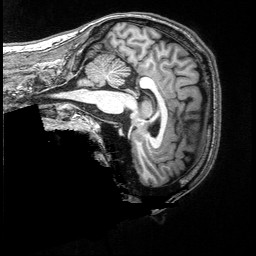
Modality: T1w
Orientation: sagittal
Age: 29
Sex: male
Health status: ill
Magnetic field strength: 3 T
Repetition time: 2.53 s
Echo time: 0.00331 s